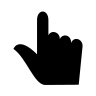
Cursor type: pointer
OS/theme: linux-bibata
Variant: black